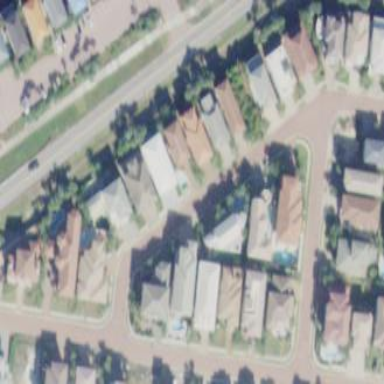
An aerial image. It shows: Residential area consisting of single-family homes.